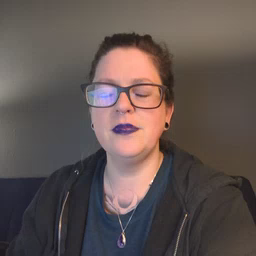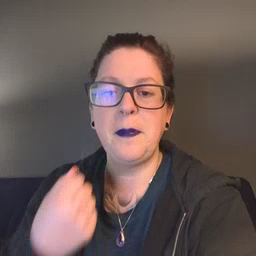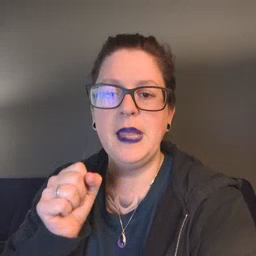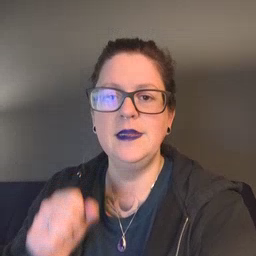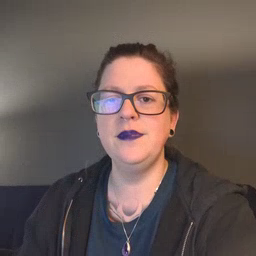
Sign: make